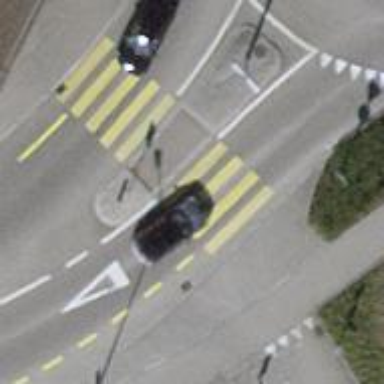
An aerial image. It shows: Marked zebra crossing with island.